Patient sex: M
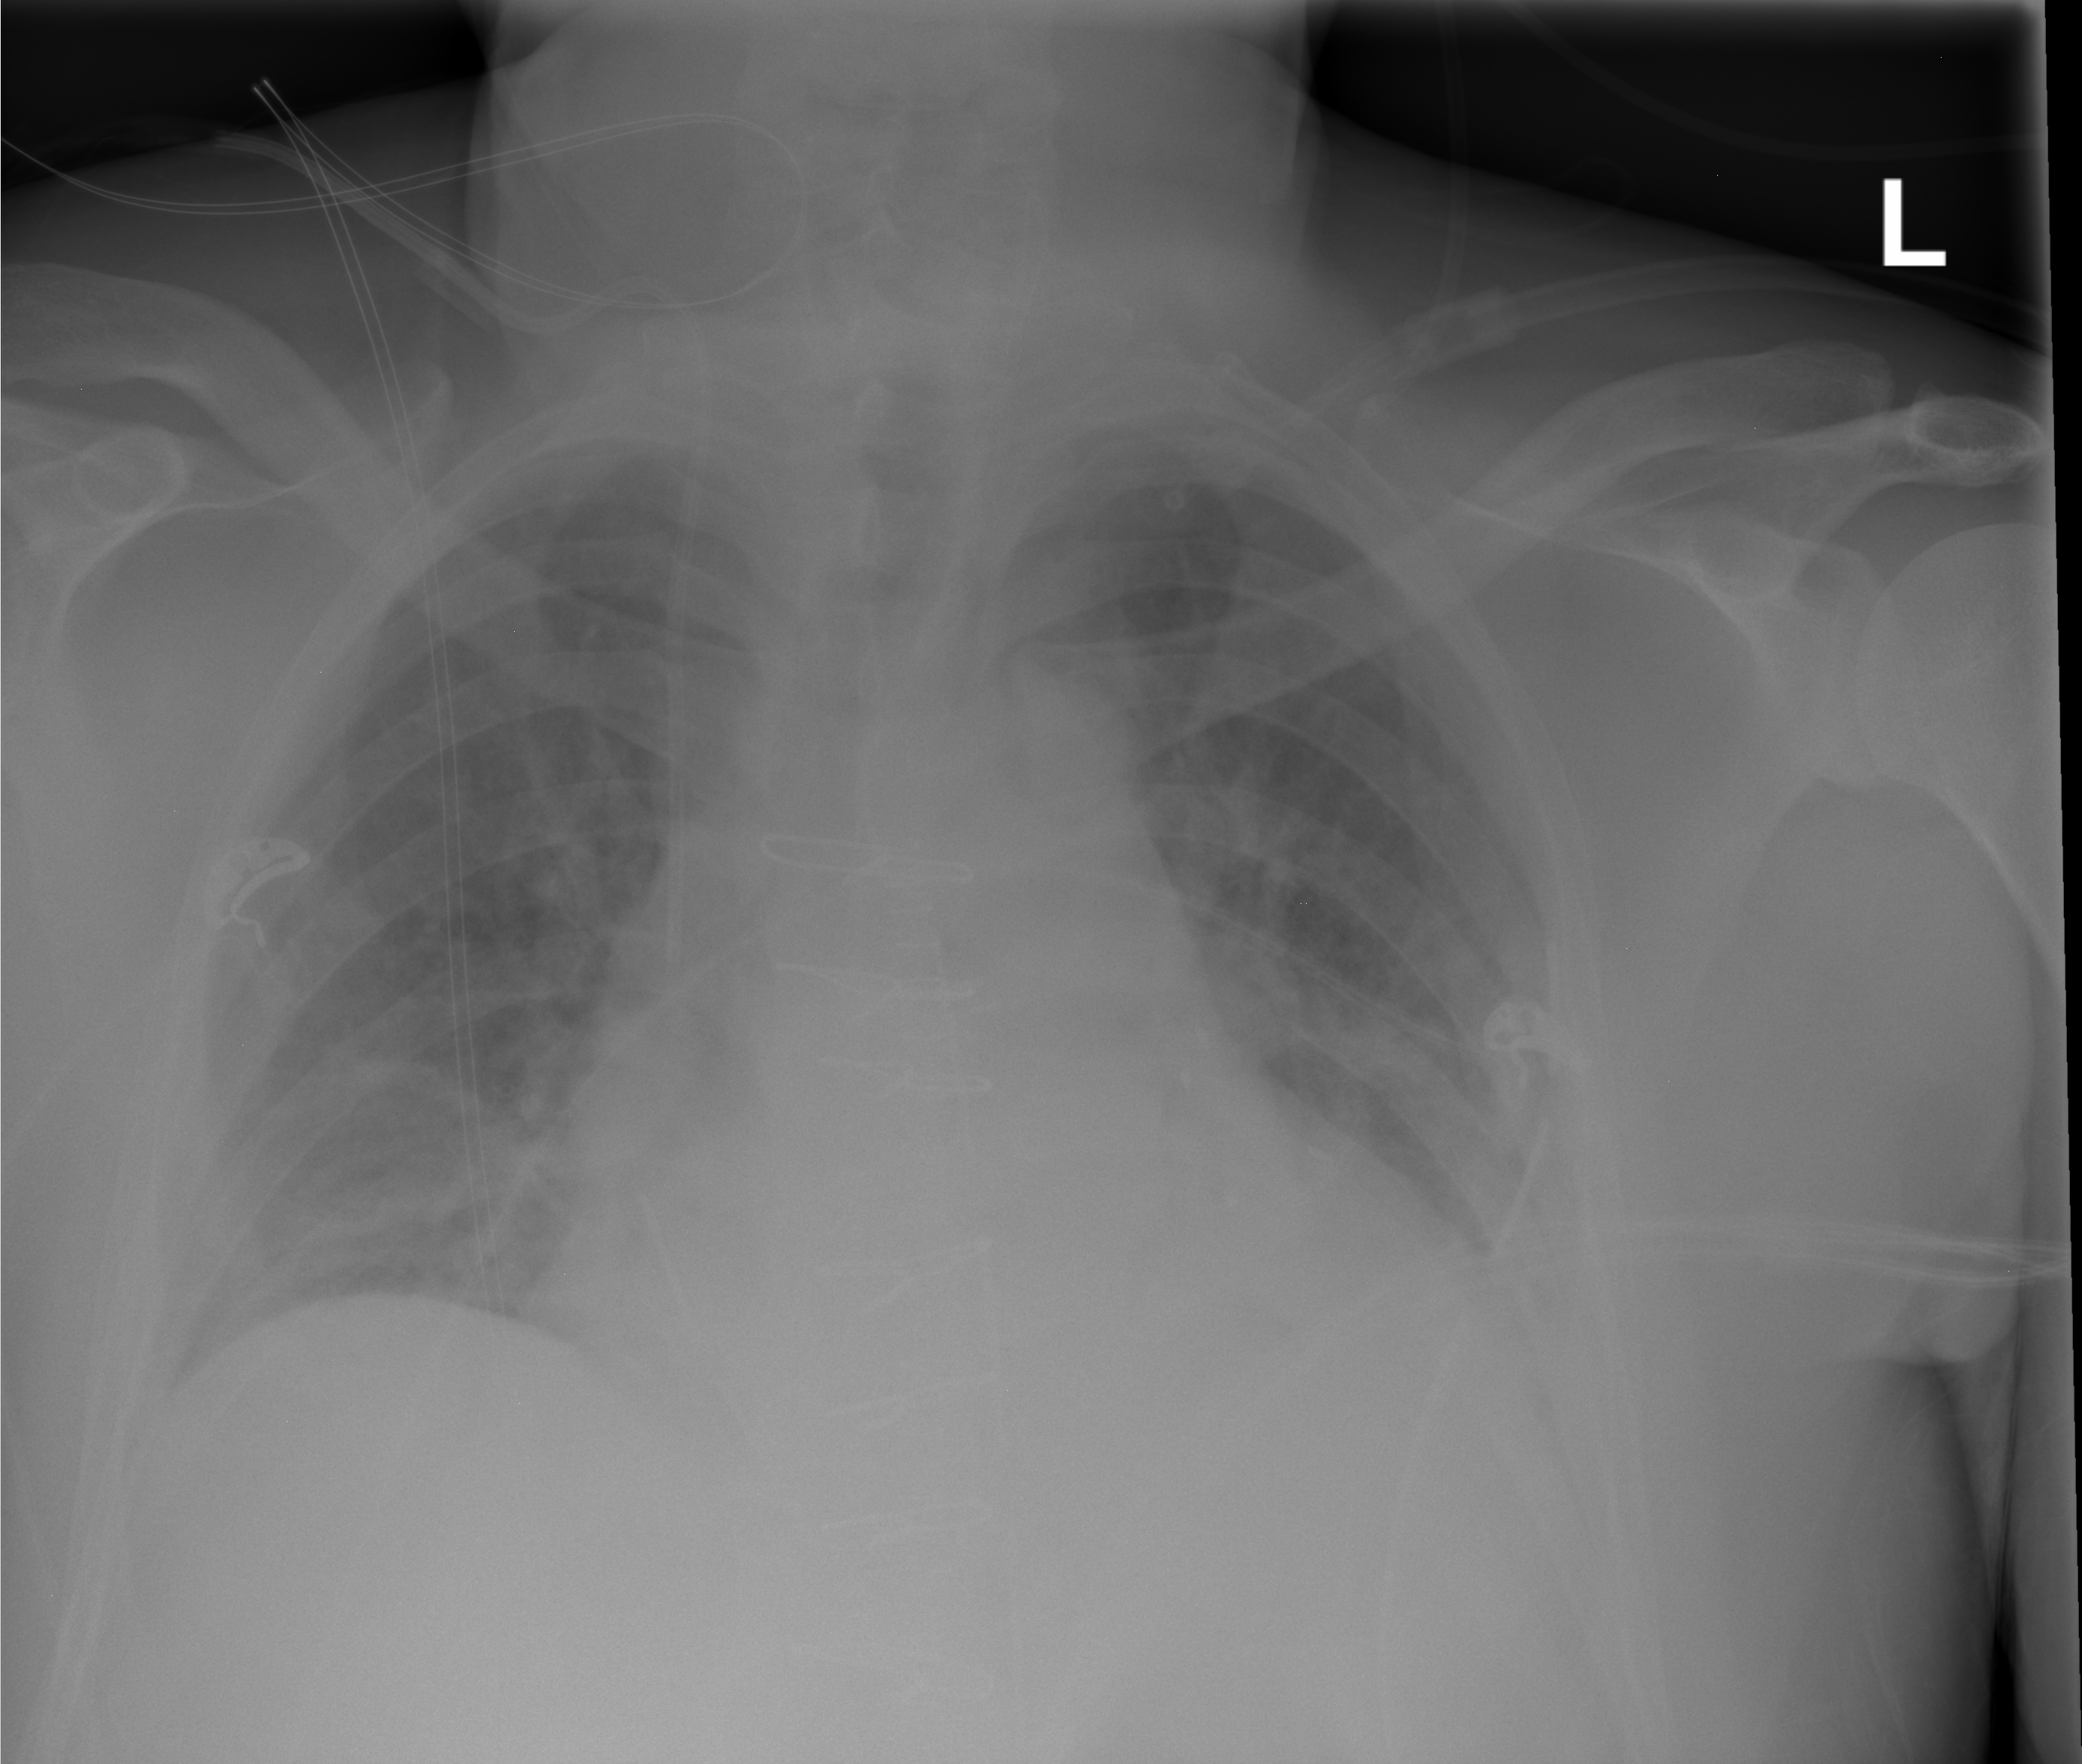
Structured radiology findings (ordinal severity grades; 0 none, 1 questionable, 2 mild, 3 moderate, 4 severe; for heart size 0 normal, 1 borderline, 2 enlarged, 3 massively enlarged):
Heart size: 2
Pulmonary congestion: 0
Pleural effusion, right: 0
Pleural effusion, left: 0
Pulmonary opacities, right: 0
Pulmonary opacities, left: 0
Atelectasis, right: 2
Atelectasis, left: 2